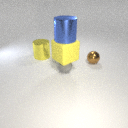
small gray rubber sphere in front of small brown metal sphere